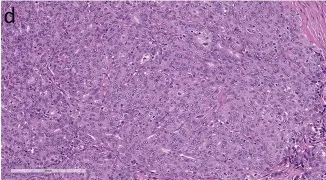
The solid sheets were punctuated by small cribriform areas and microcysts with pseudopapillae and a few true papillae with fibrovascular cores (d).
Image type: pathology (h&e)